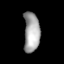
Tissue: lung
Cell type: Endothelial cells
Senescence score: 0.5993
Nuclear area (px): 622
Mean DAPI intensity: 164.178